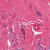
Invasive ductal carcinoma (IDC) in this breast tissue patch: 0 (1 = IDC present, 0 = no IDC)